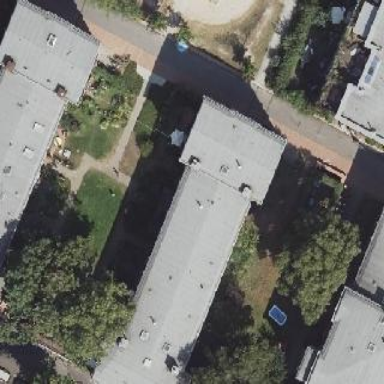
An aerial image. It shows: Residential building.